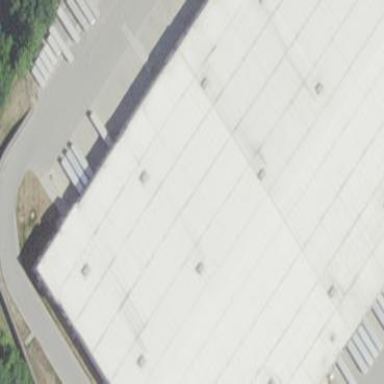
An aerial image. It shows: Warehouse that also serves as post depot.